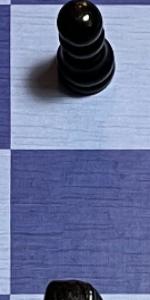
Label: Empty